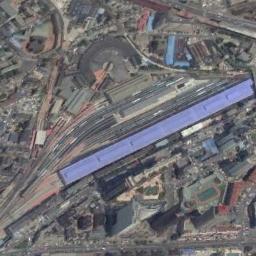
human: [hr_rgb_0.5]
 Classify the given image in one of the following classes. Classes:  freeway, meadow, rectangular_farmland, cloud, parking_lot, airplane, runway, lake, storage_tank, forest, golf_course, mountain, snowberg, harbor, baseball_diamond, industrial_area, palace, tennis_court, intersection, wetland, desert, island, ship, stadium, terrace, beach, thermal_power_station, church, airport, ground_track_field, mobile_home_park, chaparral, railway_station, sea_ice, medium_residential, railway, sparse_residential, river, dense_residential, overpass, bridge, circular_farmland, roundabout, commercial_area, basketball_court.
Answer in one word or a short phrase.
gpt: railway_station